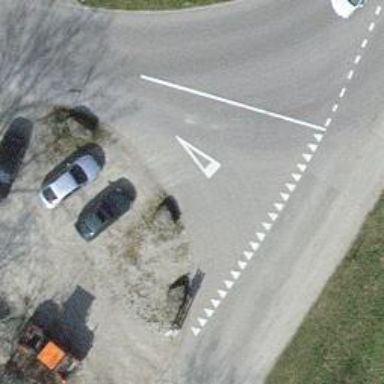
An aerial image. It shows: Block barrier.